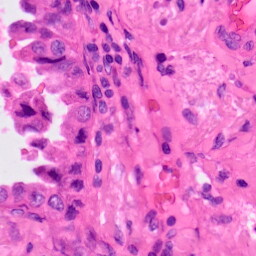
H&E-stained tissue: Lung